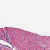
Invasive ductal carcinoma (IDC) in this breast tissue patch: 0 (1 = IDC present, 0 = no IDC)